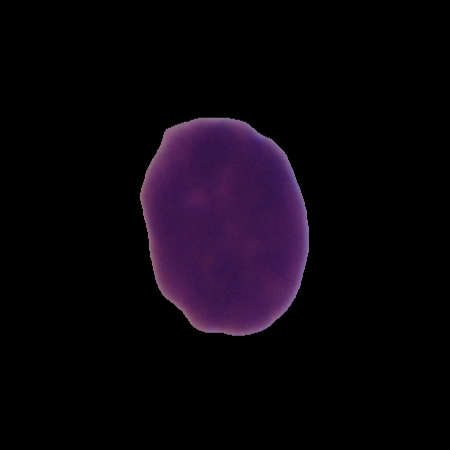
Label: cancer